This continuous-wavelet-transform scalogram was computed from a bearing vibration snapshot. Based on the visible evidence, which condition applies: normal, inner_race, outer_race, ball?
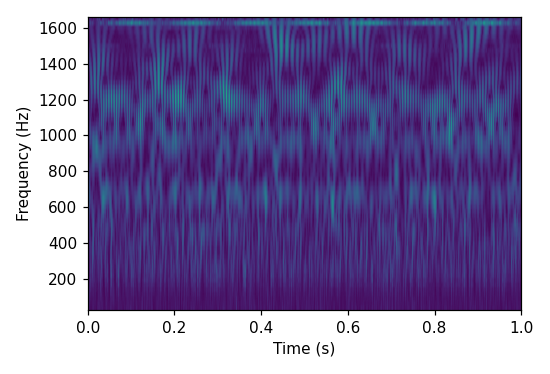
Answer: outer_race